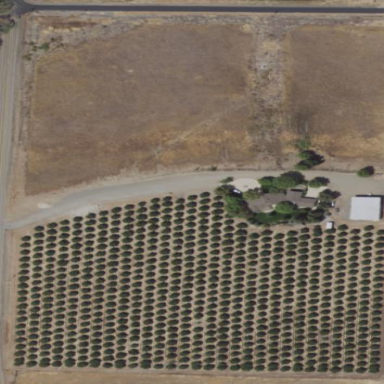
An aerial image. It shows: Scenic agricultural property with orange trees. It is orchard with lush orange trees.